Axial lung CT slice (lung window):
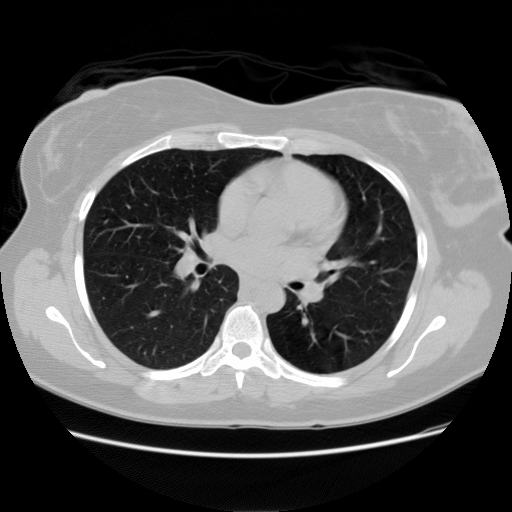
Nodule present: no